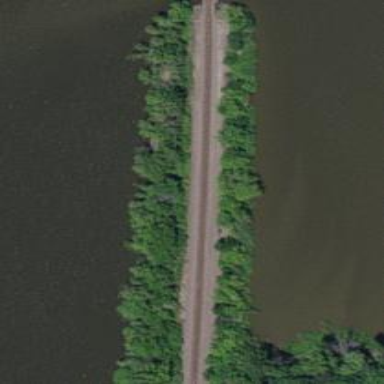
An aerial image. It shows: Railway line running on embankment.